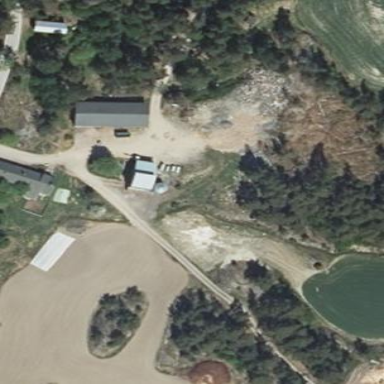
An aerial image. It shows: Farmyard area.